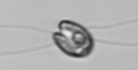
Label: flagellate_morphotype1